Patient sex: M
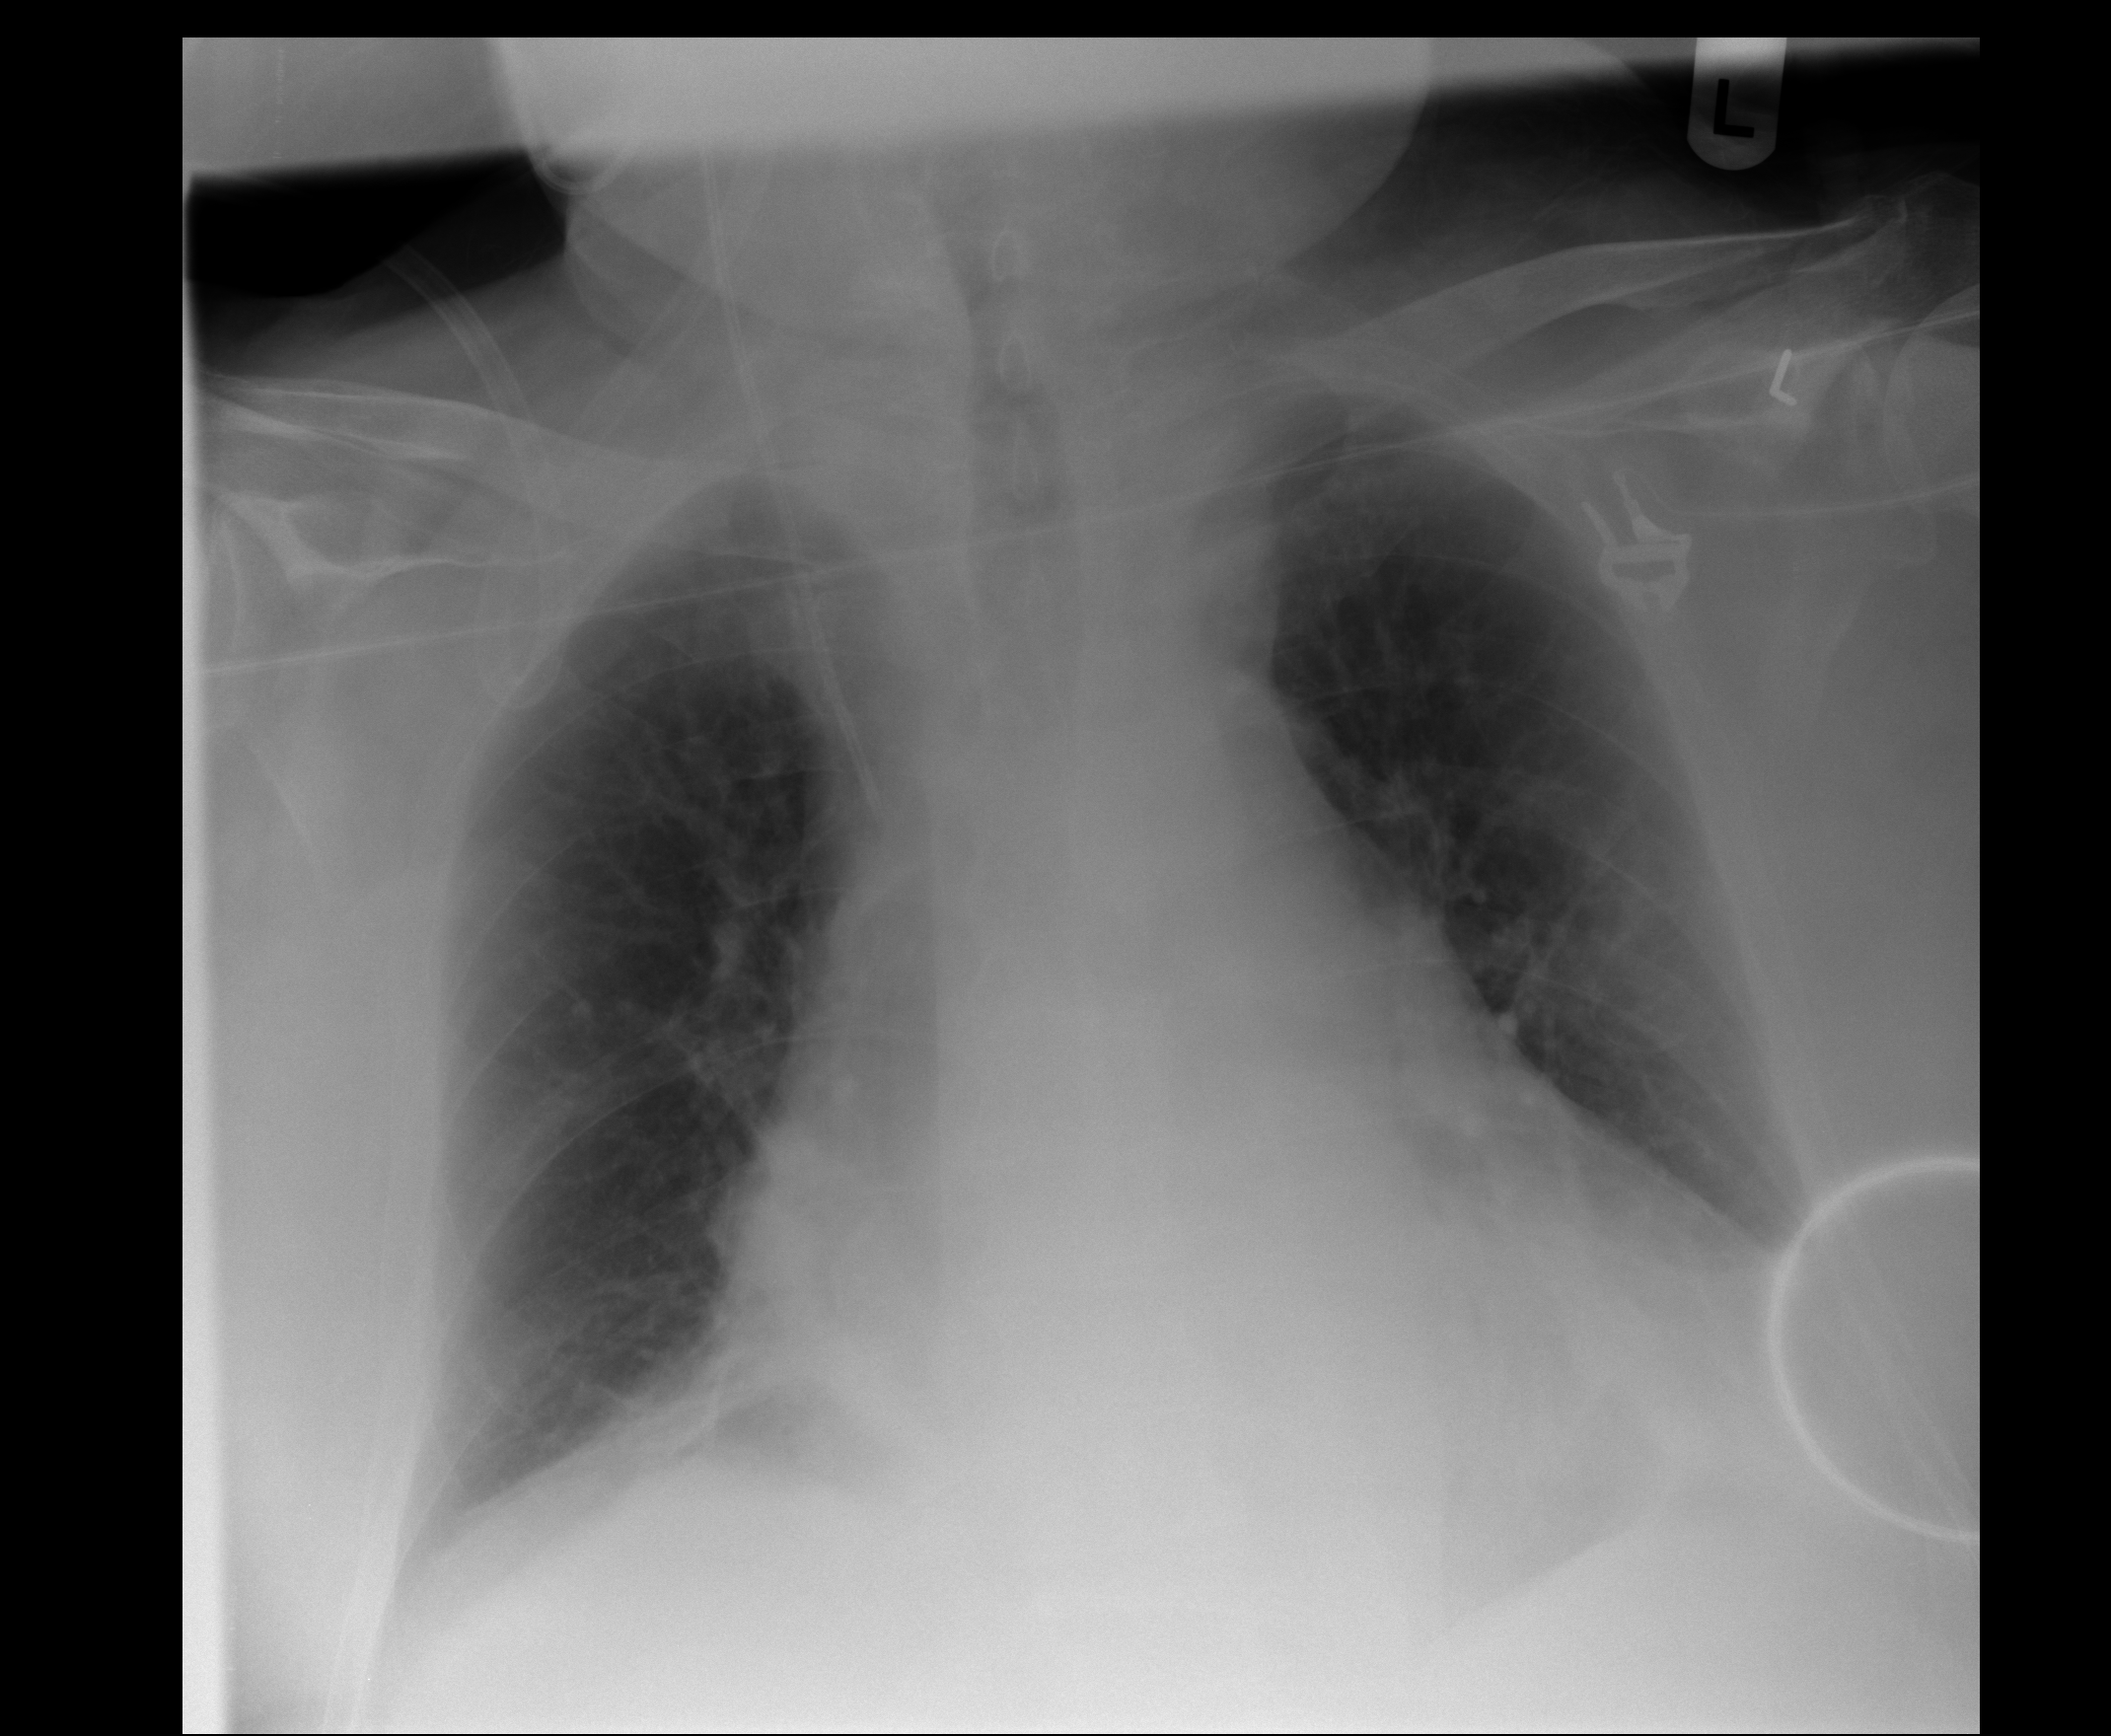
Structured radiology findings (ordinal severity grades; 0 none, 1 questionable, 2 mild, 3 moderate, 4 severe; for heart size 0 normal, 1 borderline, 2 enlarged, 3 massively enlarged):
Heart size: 2
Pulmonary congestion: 2
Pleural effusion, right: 0
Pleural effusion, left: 0
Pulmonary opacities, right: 0
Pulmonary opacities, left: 0
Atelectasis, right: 2
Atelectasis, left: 0